Aerial crown-view tile of a tropical tree (Barro Colorado Island, Panama), acquired 20250818:
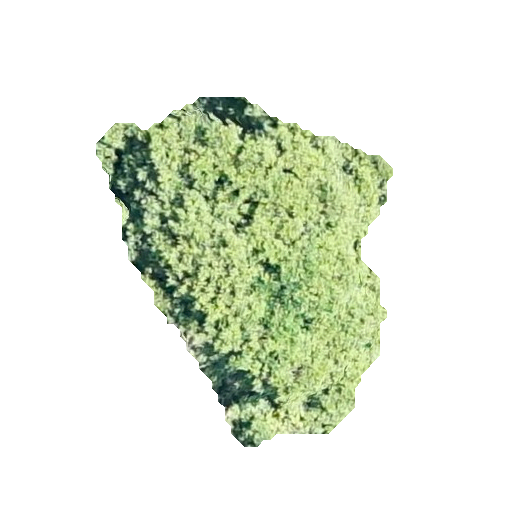
Species: Alseis blackiana
GBIF accepted scientific name: Alseis blackiana
Crown area: 97.449 m²